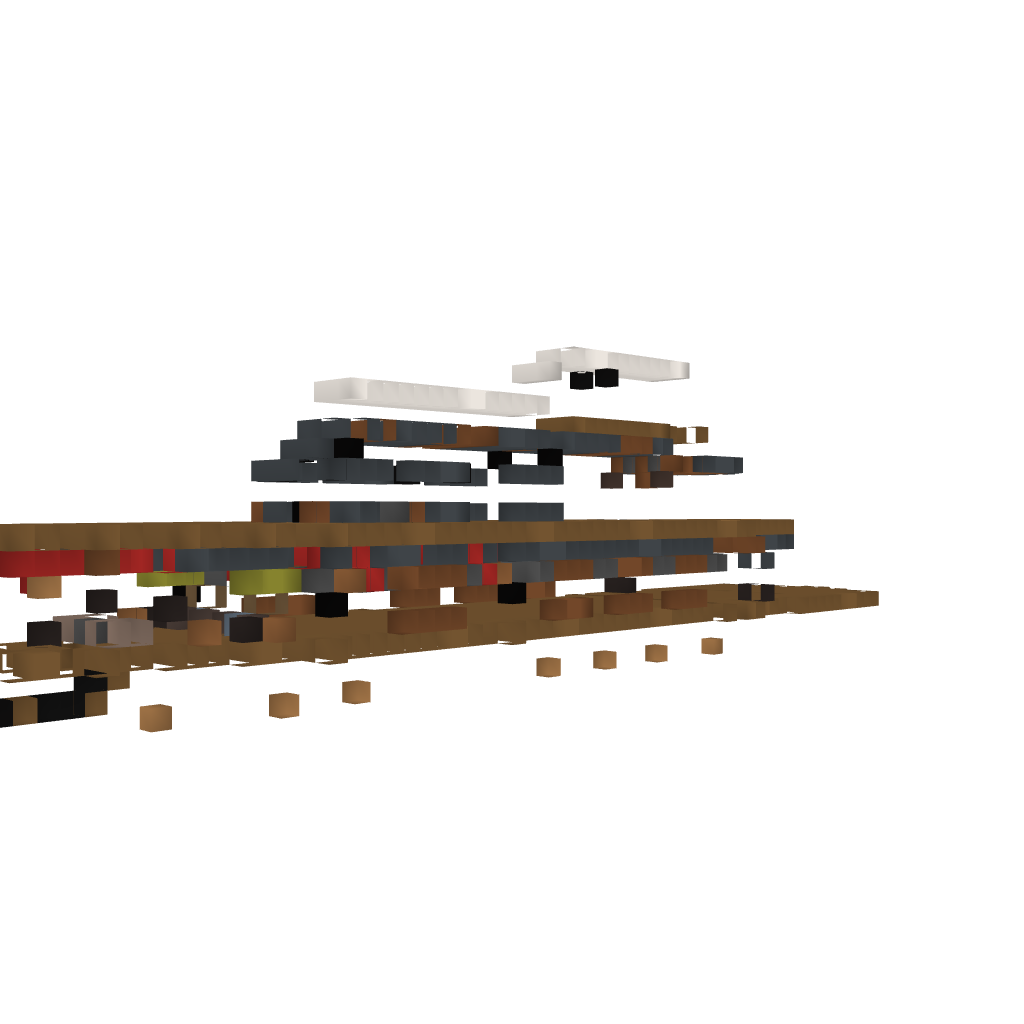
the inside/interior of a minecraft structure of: Yacht (w/o water)